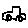
Label: car